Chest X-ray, AP view. Patient: 35 years old, sex M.
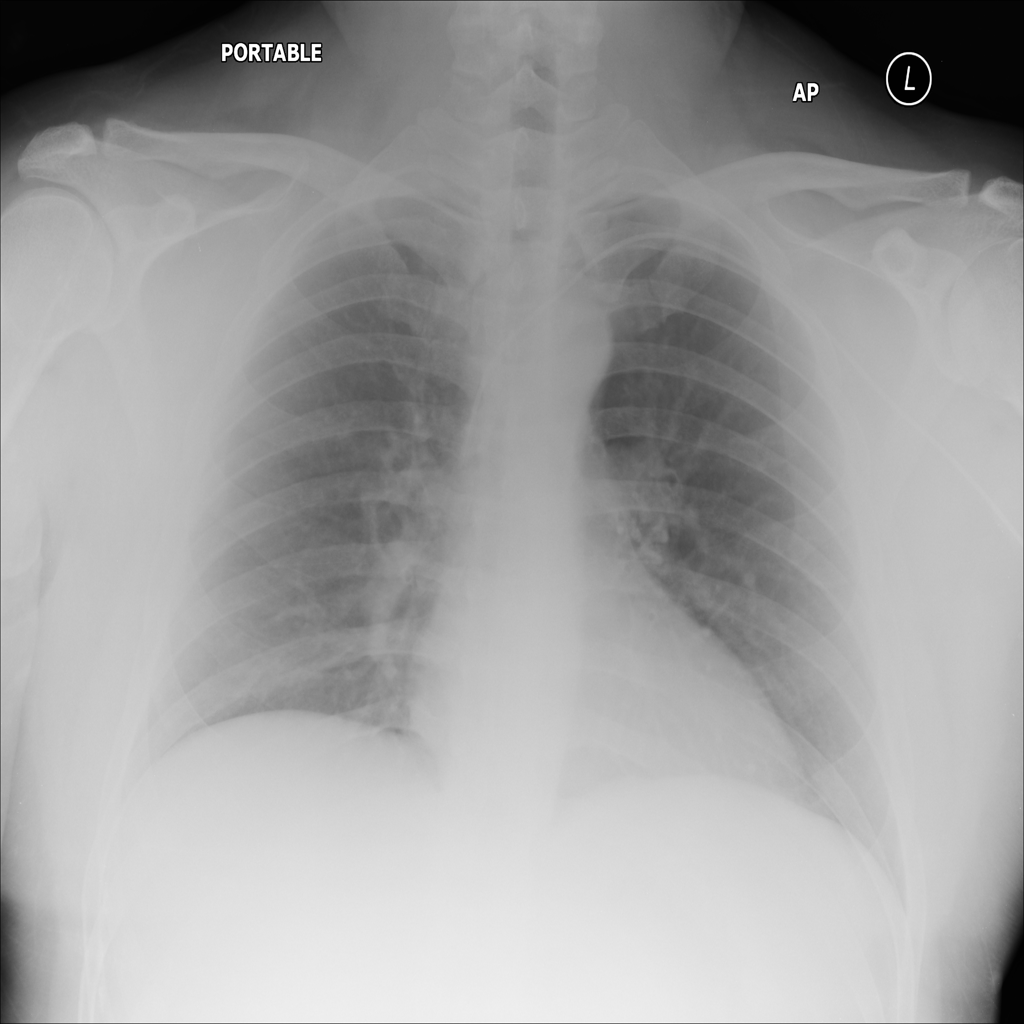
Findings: No Finding